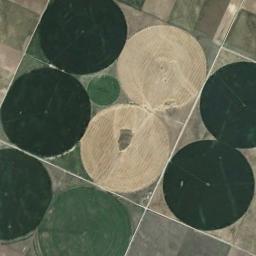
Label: circular_farmland